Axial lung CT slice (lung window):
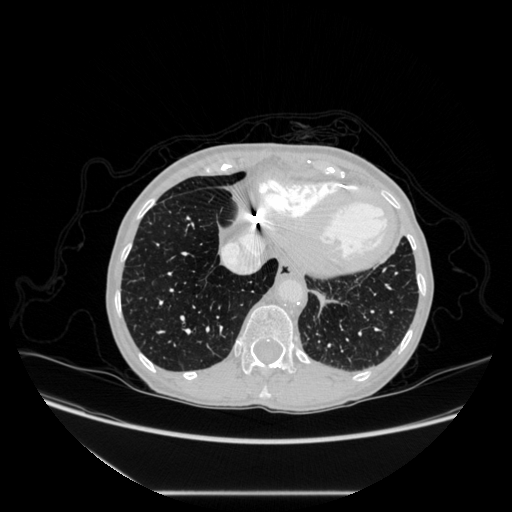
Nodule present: no